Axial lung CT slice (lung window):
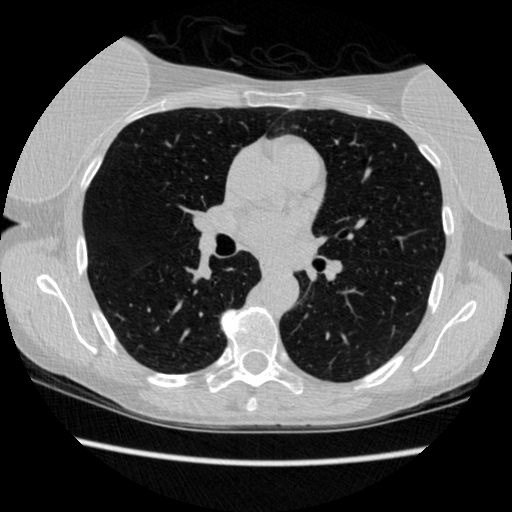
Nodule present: no